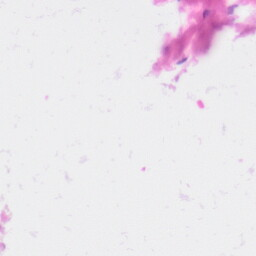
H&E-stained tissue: Kidney